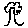
Label: tree